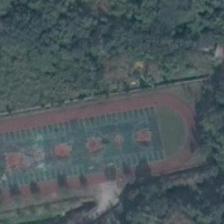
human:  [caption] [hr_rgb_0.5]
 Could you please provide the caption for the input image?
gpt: the playground made up of two basketball courts is situated in dense forests .

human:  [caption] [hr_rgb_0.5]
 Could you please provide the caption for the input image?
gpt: a playground with two basketball fields in it is surroundededed by many green plants .

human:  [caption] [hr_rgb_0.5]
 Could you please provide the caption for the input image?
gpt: many green trees are around a long playground .

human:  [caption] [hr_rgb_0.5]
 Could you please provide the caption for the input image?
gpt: four badminton fields locate in the center of a forest .

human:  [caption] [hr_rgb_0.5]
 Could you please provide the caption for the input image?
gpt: a playground with two basketball fields in it is surrounded by many green trees .